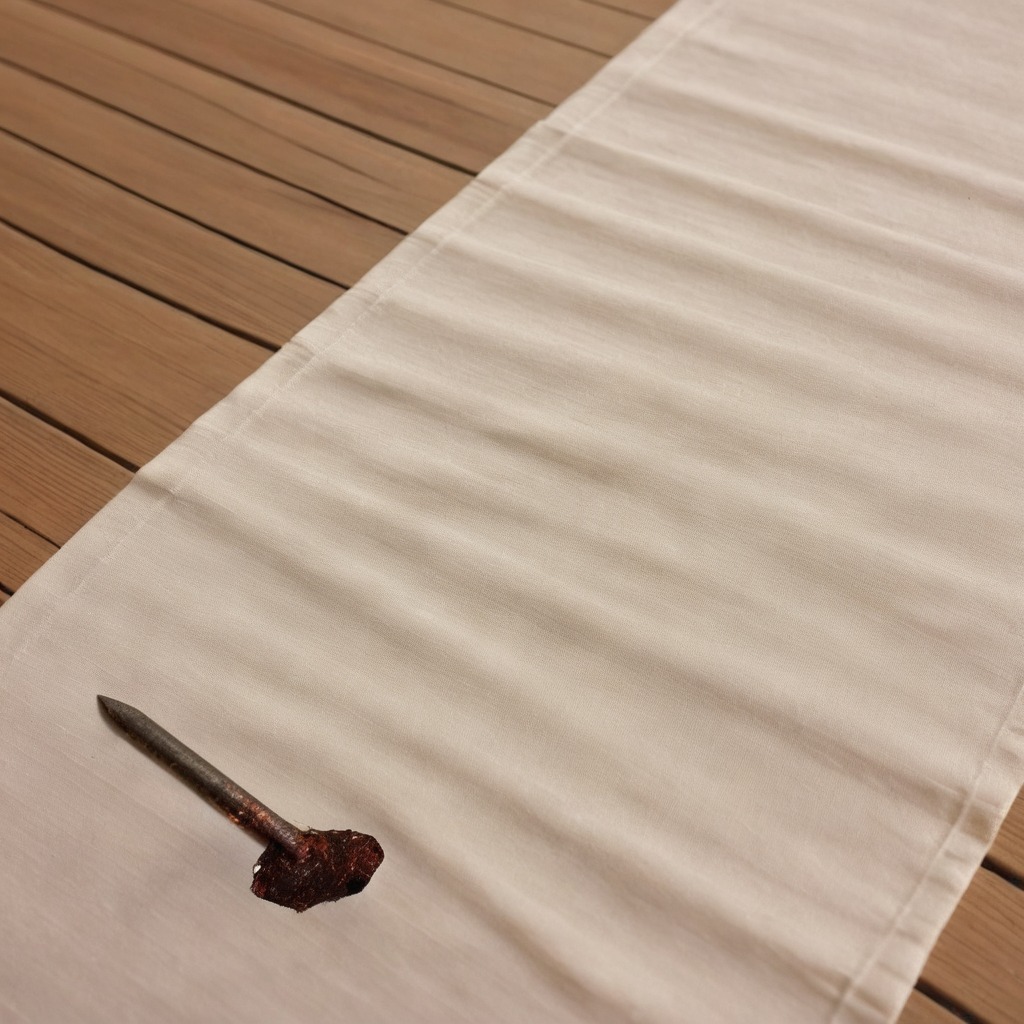
An iron nail lies on the wooden table.